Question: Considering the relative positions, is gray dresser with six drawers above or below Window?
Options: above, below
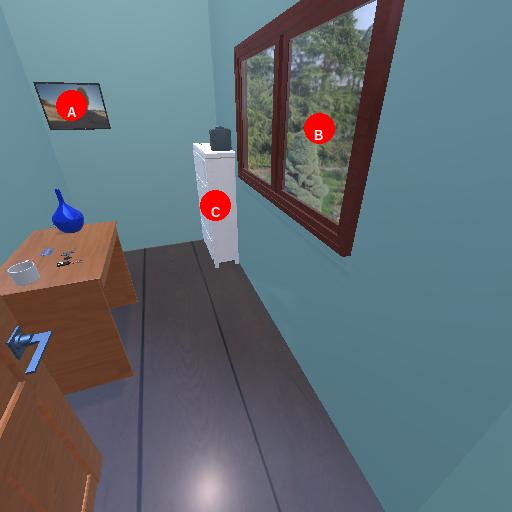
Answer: above